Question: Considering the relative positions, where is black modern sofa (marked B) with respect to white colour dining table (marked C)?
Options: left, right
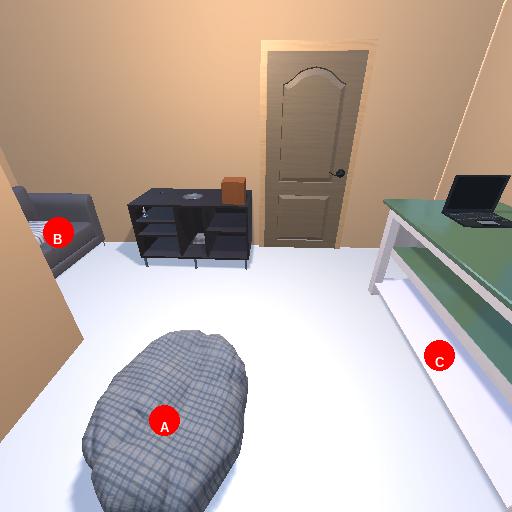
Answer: left